Field crop: maize
Growth stage: 2
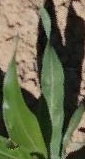
Species: maize